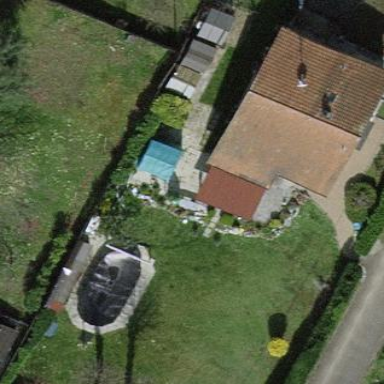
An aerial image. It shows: Garden enclosed by fence.